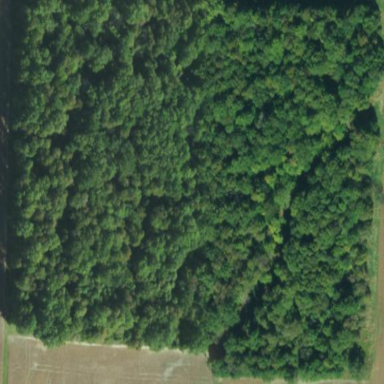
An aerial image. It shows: Forest area.